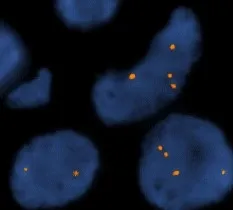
FISH on the surgical specimen post resection with probes for X chromosome centromere (red) and the Y chromosome heterochromatic region (green) (Abbott Molecular, Downers Grove, IL) showing only X chromosome signals consistent with female donor origin of the urothelial cancer.
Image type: pathology (fish)